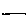
Label: line